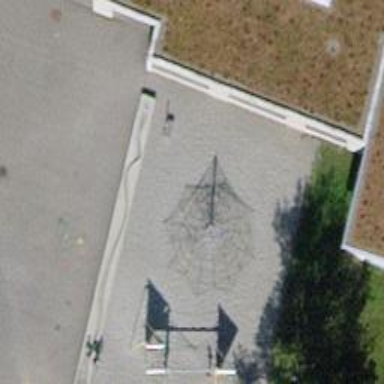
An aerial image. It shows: Playground with pebblestone surface.